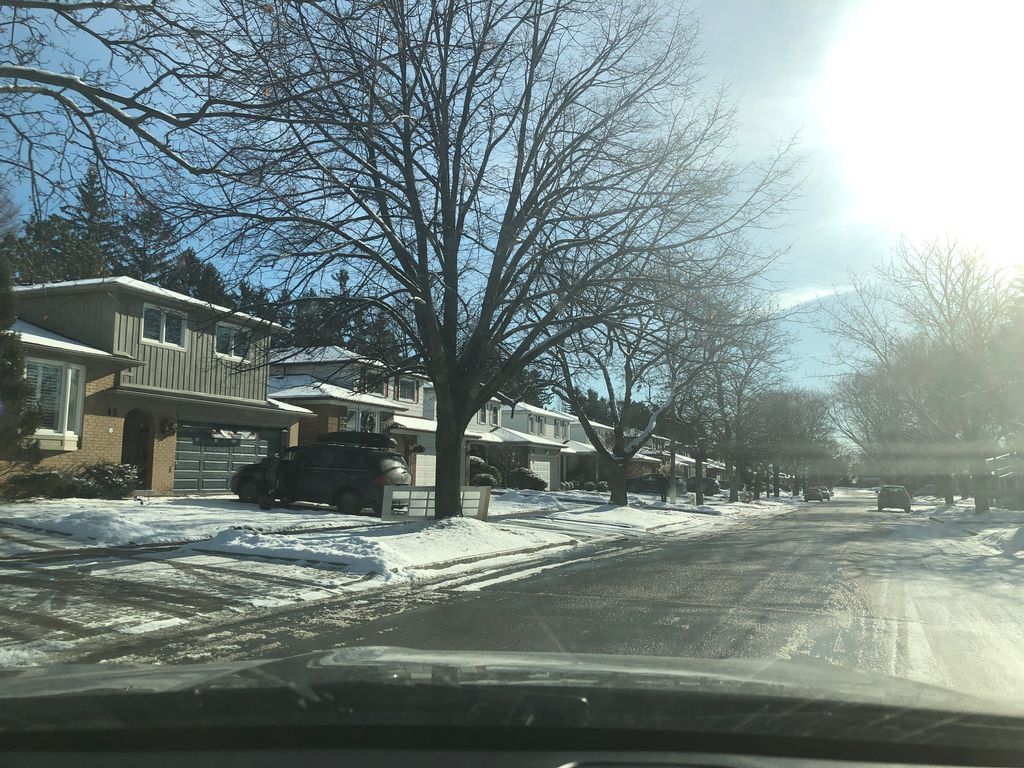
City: toronto